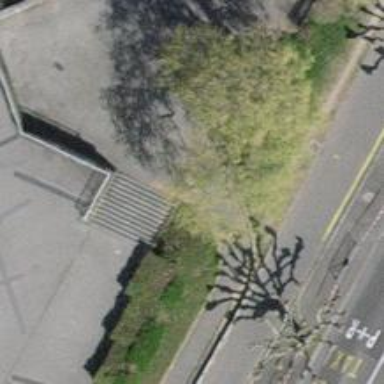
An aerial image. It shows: Set of steps on the road.